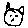
Label: cat